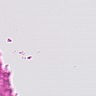
Metastatic tissue present: no